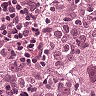
Metastatic tissue present: yes